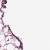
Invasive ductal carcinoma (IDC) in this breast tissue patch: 0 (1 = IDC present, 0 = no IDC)